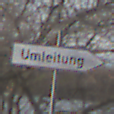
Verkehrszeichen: UmleitungswegweiserRechtsweisend
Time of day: MorningAfternoon
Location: Outdoor (Nature)
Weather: PartlyCloudy
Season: NotSpecified
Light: Natural